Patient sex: M
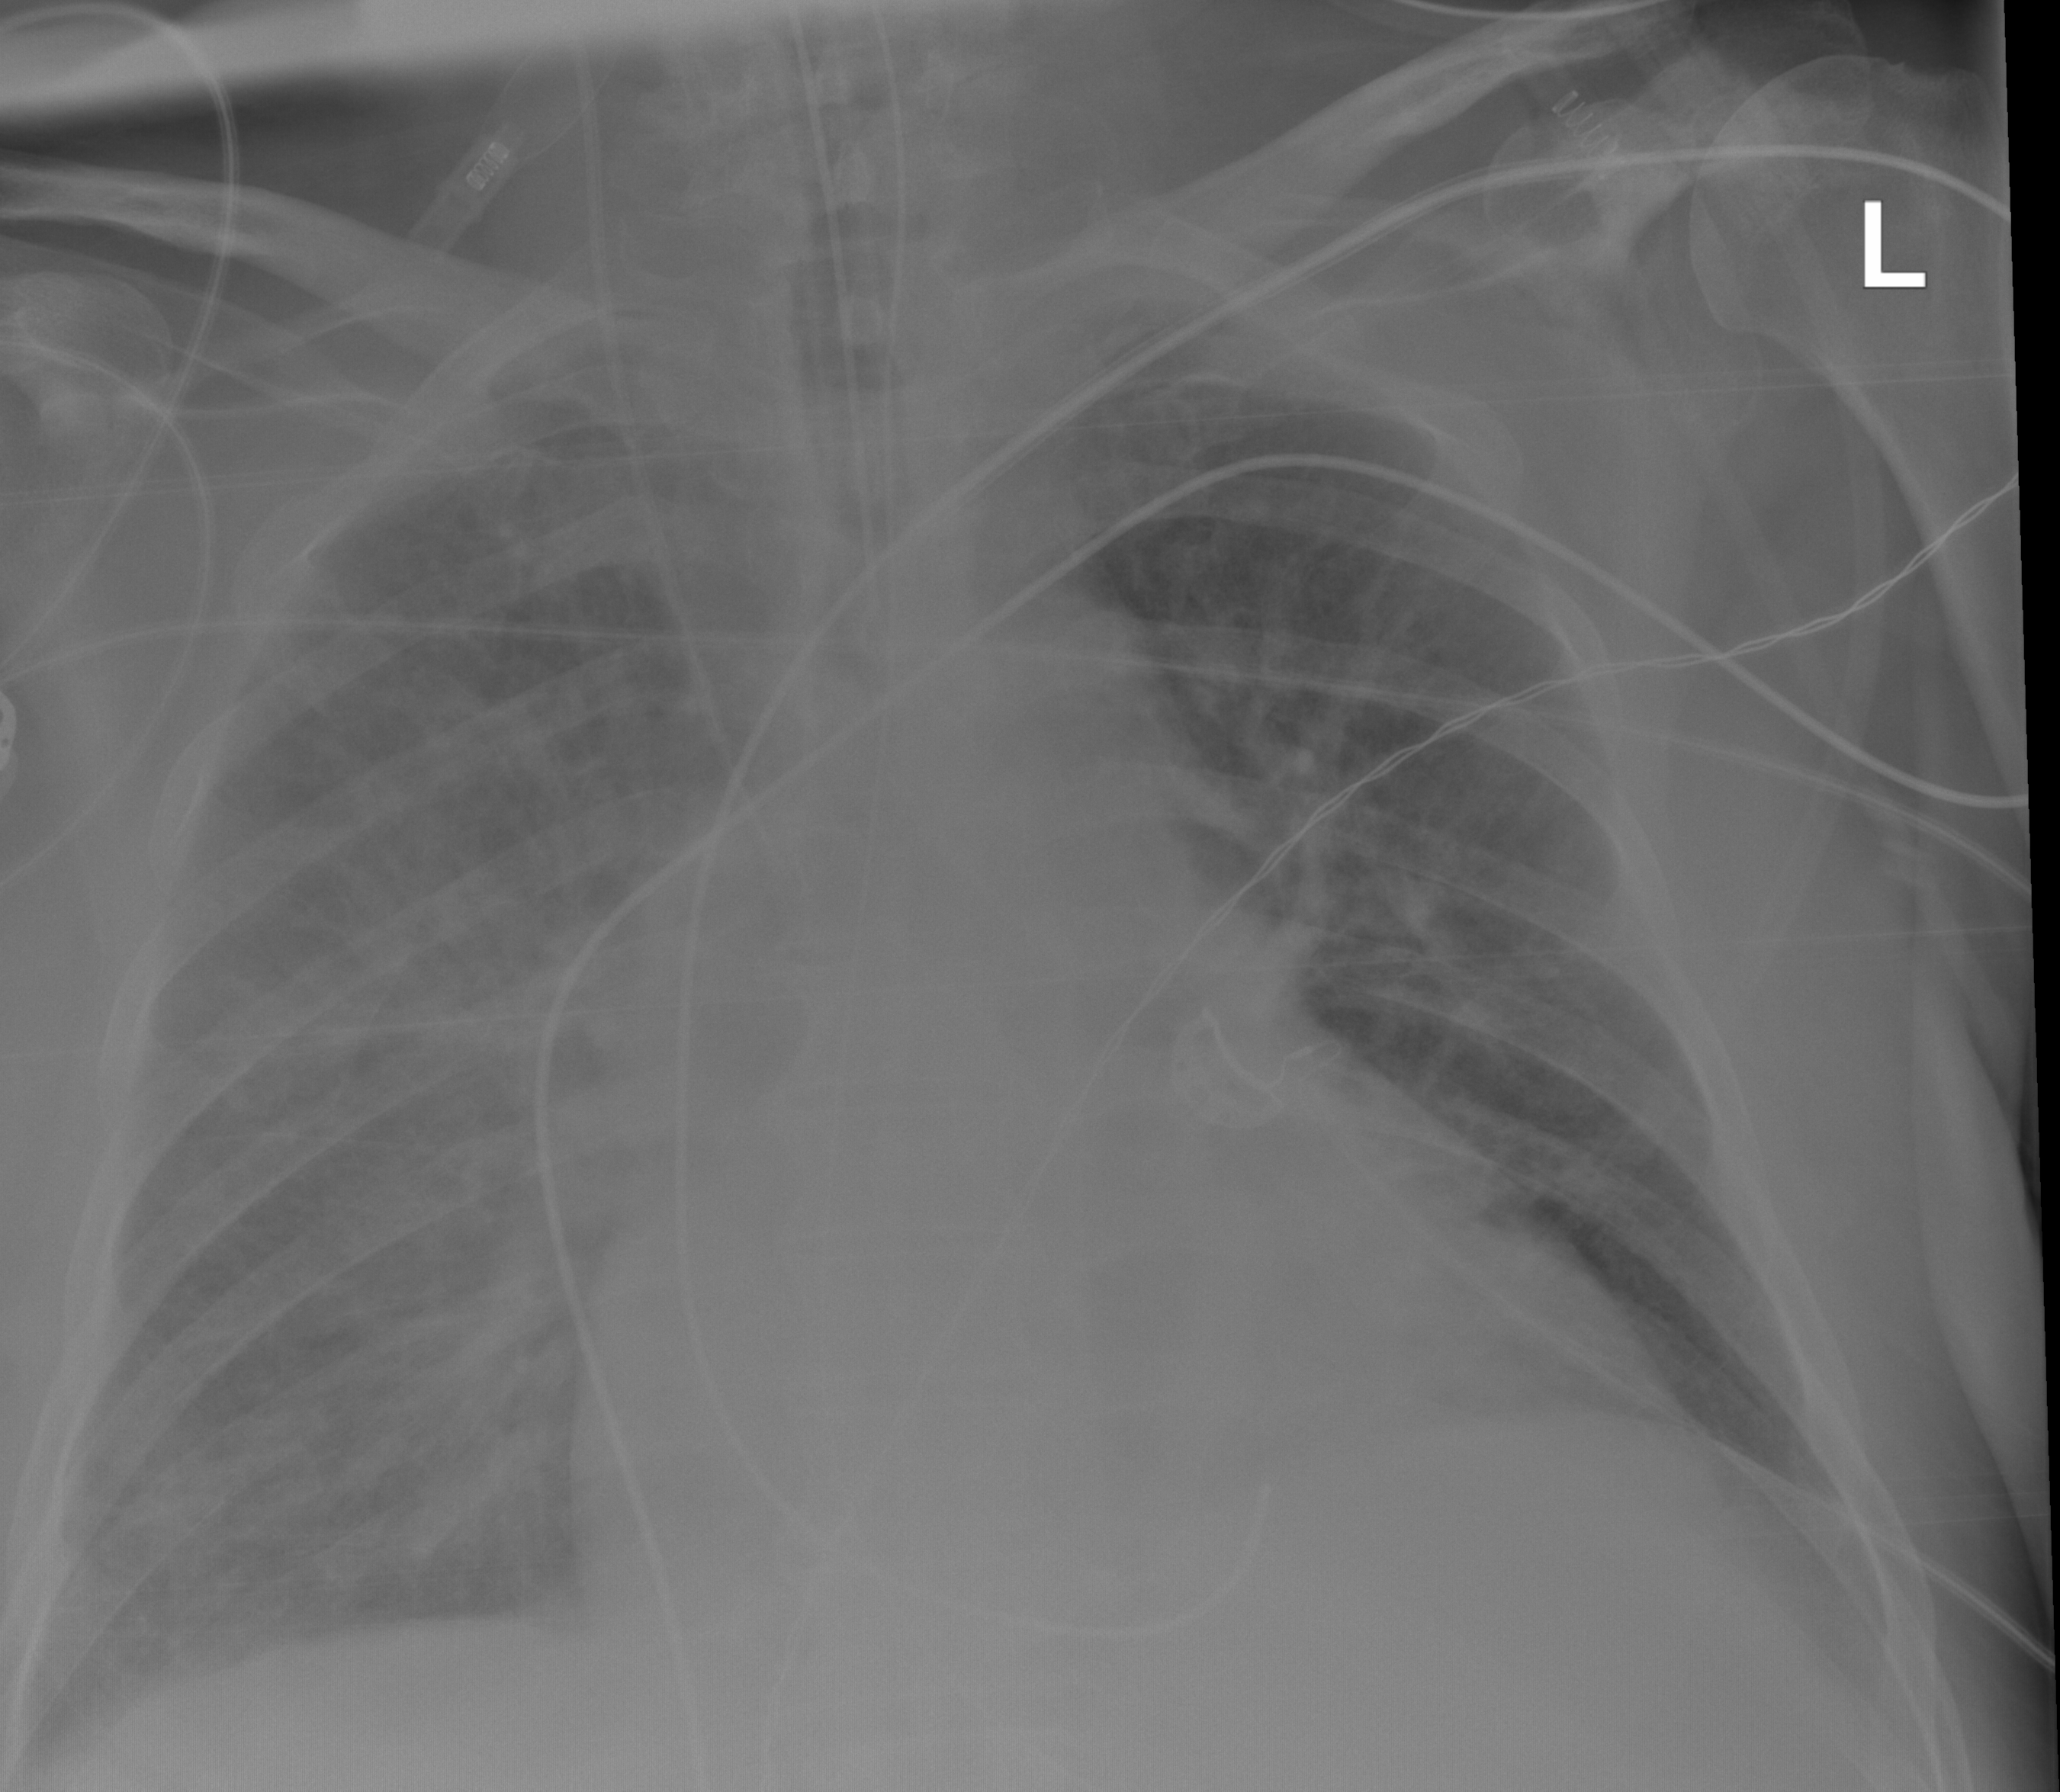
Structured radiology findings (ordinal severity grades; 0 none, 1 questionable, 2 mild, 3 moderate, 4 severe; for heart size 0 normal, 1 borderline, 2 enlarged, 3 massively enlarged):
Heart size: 2
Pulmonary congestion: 2
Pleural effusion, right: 2
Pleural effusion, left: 0
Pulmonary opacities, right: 2
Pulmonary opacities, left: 0
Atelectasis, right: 0
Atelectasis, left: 0